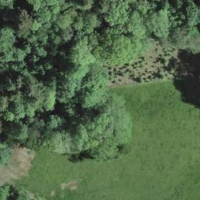
EUNIS habitat code: 44
Species observed at this site:
Filipendula ulmaria